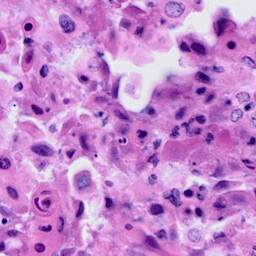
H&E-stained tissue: Cervix